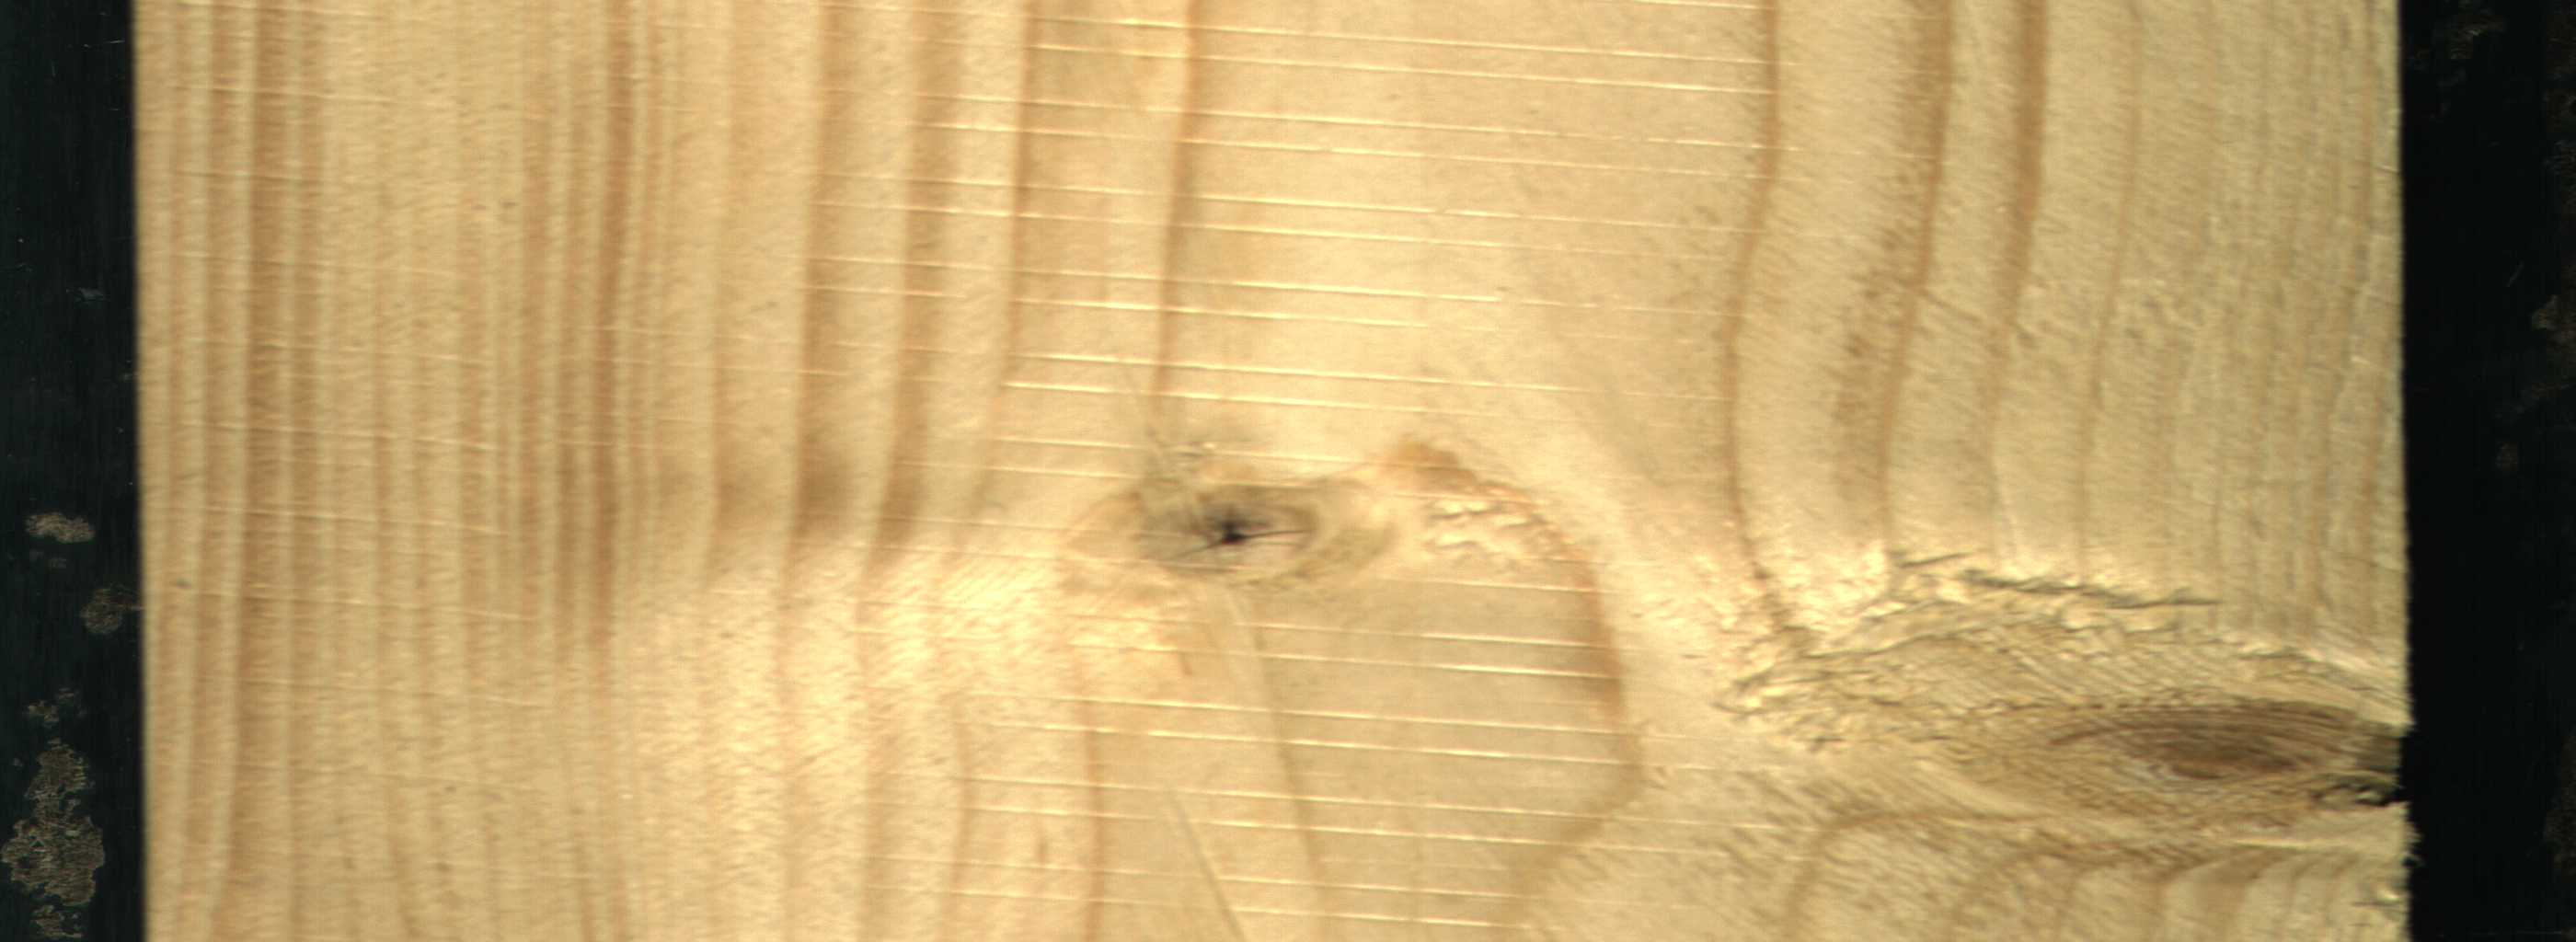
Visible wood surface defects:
Live_Knot
Live_Knot